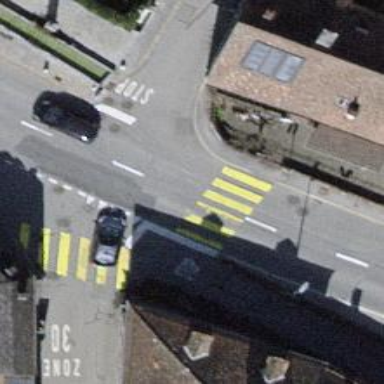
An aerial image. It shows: Zebra crossing on the road.